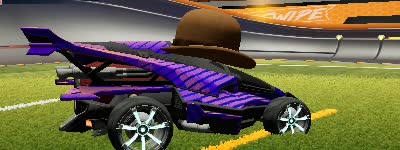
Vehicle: aftershock